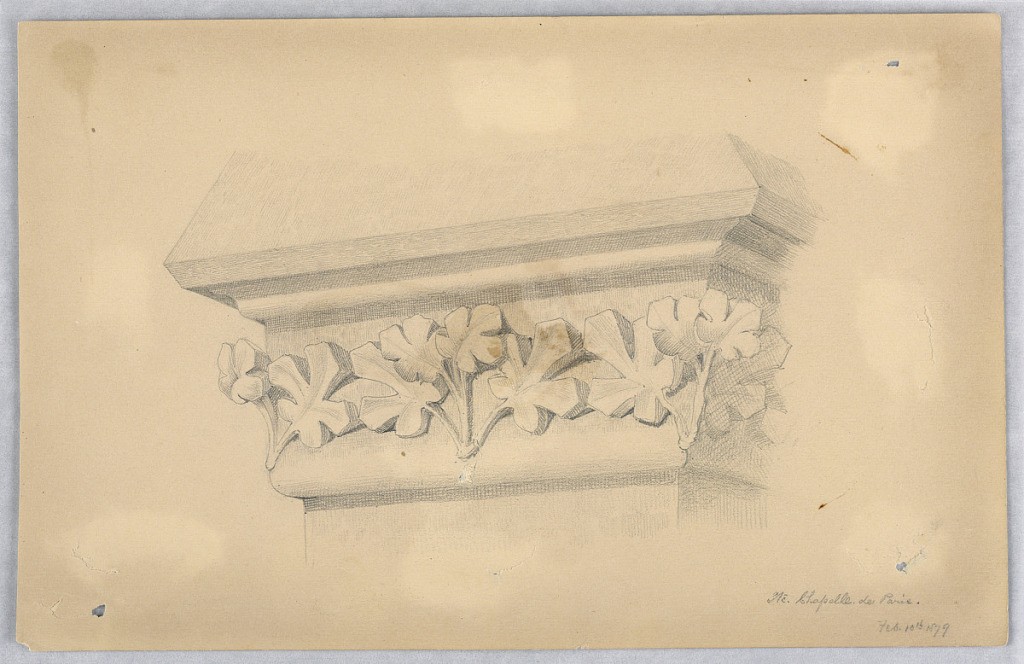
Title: Capital in St. Chapelle de Paris
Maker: Arnold William Brunner, American, 1857–1925
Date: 1879
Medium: Graphite on beige paper
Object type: Drawing
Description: Five-lobed leaves decorating a capital.